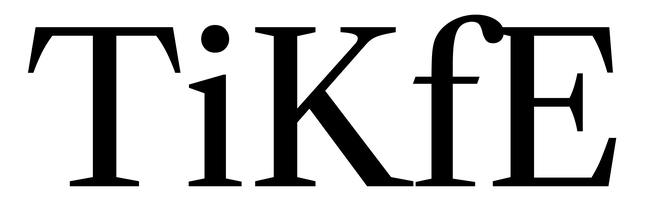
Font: LibreCaslonText_Regular